Interaction volume radius: 5 \u00c5
Interaction volume height: 10 \u00c5
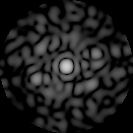
Disorder parameter: 0.8626